Question: I want to add a state to my taskbaord in online Team Foundation Server project.
I can't figure out how to do that. See pic.

Can someone help me?
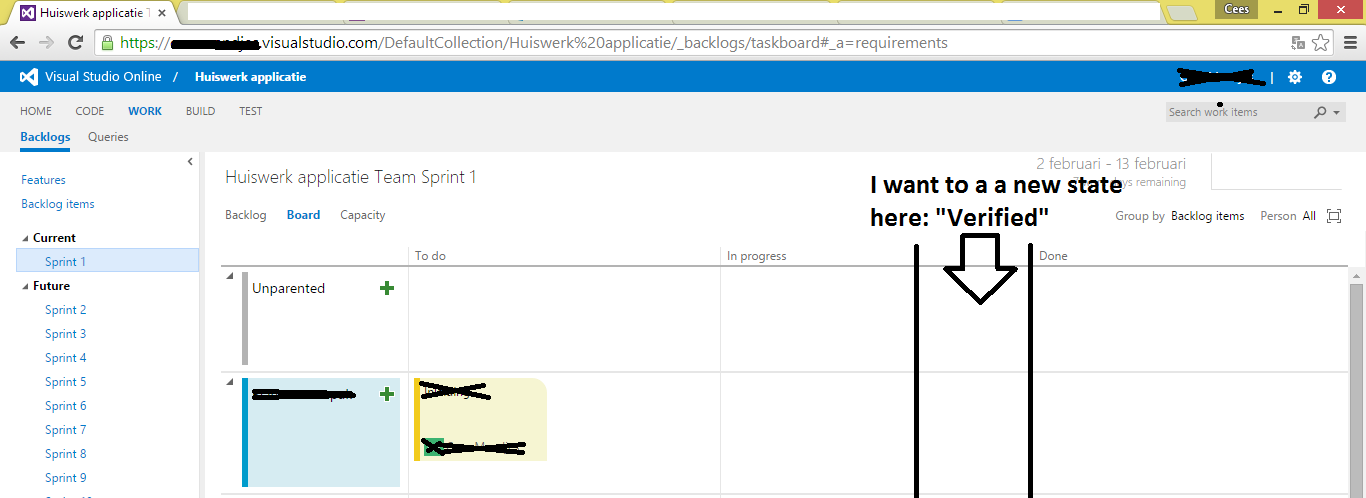
Answer: It is currently not possible to add a State to the Task board. You can only do this on the Kanban boards.